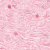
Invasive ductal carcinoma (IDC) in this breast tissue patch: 0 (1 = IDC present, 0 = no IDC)